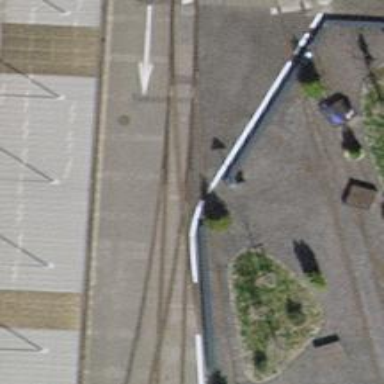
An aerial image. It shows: Railway switch.